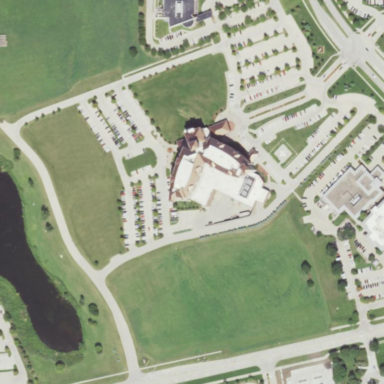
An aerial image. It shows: Healthcare facility identified as hospital.